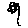
Label: flower